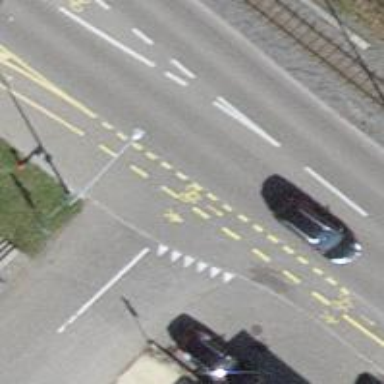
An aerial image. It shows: Asphalt cycleway also suitable for pedestrians.